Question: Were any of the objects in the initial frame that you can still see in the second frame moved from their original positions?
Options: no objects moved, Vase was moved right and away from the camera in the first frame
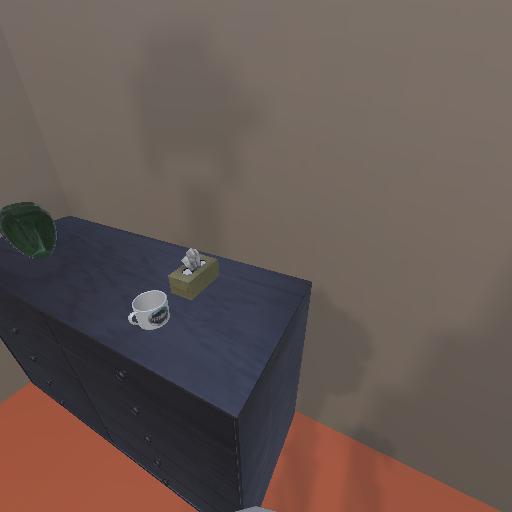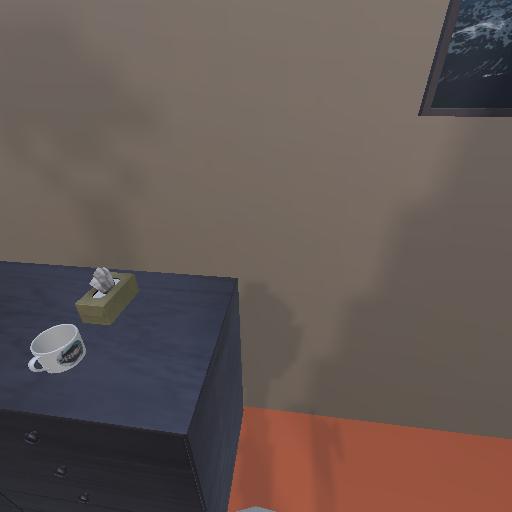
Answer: no objects moved